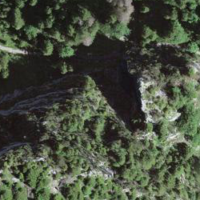
EUNIS habitat code: 44
Species observed at this site:
Urtica dioica
Vincetoxicum hirundinaria
Neottia ovata